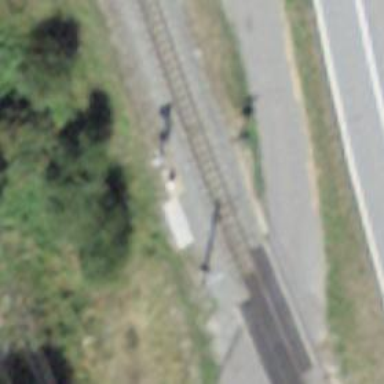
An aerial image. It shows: Railway signal.